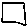
Label: square